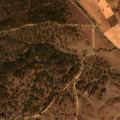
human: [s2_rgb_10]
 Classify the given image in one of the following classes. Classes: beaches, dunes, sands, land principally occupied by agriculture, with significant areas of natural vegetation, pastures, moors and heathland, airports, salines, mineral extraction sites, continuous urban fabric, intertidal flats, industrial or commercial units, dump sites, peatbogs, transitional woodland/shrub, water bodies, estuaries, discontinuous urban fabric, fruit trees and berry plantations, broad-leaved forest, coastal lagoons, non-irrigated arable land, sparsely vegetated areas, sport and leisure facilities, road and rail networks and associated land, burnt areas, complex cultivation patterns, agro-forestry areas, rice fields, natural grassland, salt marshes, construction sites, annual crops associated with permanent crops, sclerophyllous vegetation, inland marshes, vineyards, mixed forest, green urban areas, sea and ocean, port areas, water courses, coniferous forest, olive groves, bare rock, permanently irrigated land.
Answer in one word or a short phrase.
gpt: non-irrigated arable land, pastures, annual crops associated with permanent crops, agro-forestry areas, broad-leaved forest